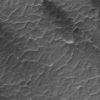
Label: not_dusty